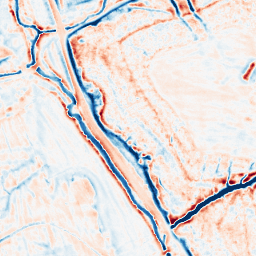
Category: edge_preserving
Decomposition family: bilateral
Decomposition parameters: d: 15
sigma_color: 100
sigma_space: 50
Upsampling method: bilinear
Upsampling parameters: scale: 8
Upsampling scale: 8